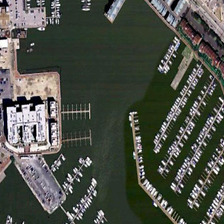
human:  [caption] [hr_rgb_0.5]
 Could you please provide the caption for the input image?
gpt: many boats are in a port near some buildings .

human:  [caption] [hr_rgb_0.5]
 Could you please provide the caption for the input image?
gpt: many boats are in a port near some buildings .

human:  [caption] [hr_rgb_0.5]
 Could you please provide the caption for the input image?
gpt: many boats are in a port near some buildings .

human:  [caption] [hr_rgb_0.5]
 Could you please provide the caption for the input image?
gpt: many boats are in a port near some buildings .

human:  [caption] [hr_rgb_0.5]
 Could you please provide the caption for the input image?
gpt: many boats are in a port near some buildings .